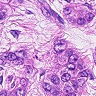
Metastatic tissue present: yes